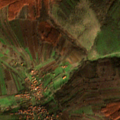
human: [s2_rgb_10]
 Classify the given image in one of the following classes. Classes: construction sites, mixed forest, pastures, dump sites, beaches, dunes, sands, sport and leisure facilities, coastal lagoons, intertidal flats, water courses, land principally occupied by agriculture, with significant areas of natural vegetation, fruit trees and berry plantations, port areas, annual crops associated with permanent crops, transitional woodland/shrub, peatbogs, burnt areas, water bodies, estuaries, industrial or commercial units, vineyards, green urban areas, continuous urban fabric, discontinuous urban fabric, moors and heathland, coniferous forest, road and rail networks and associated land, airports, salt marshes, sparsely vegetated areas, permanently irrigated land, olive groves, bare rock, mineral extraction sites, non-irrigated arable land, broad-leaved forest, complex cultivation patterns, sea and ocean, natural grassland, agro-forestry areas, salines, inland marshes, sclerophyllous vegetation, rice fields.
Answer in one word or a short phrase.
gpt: non-irrigated arable land, pastures, complex cultivation patterns, broad-leaved forest, transitional woodland/shrub